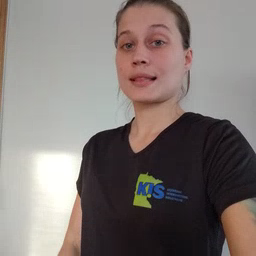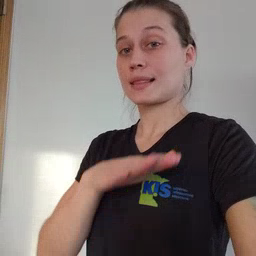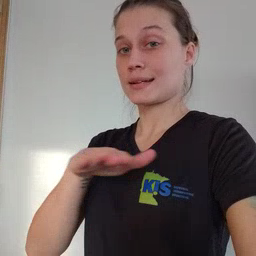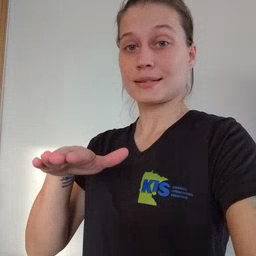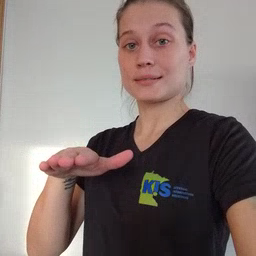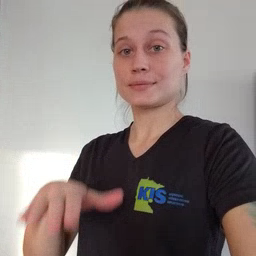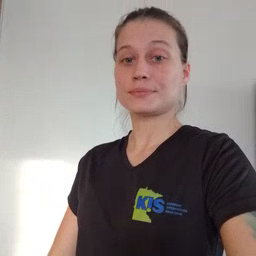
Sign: clean